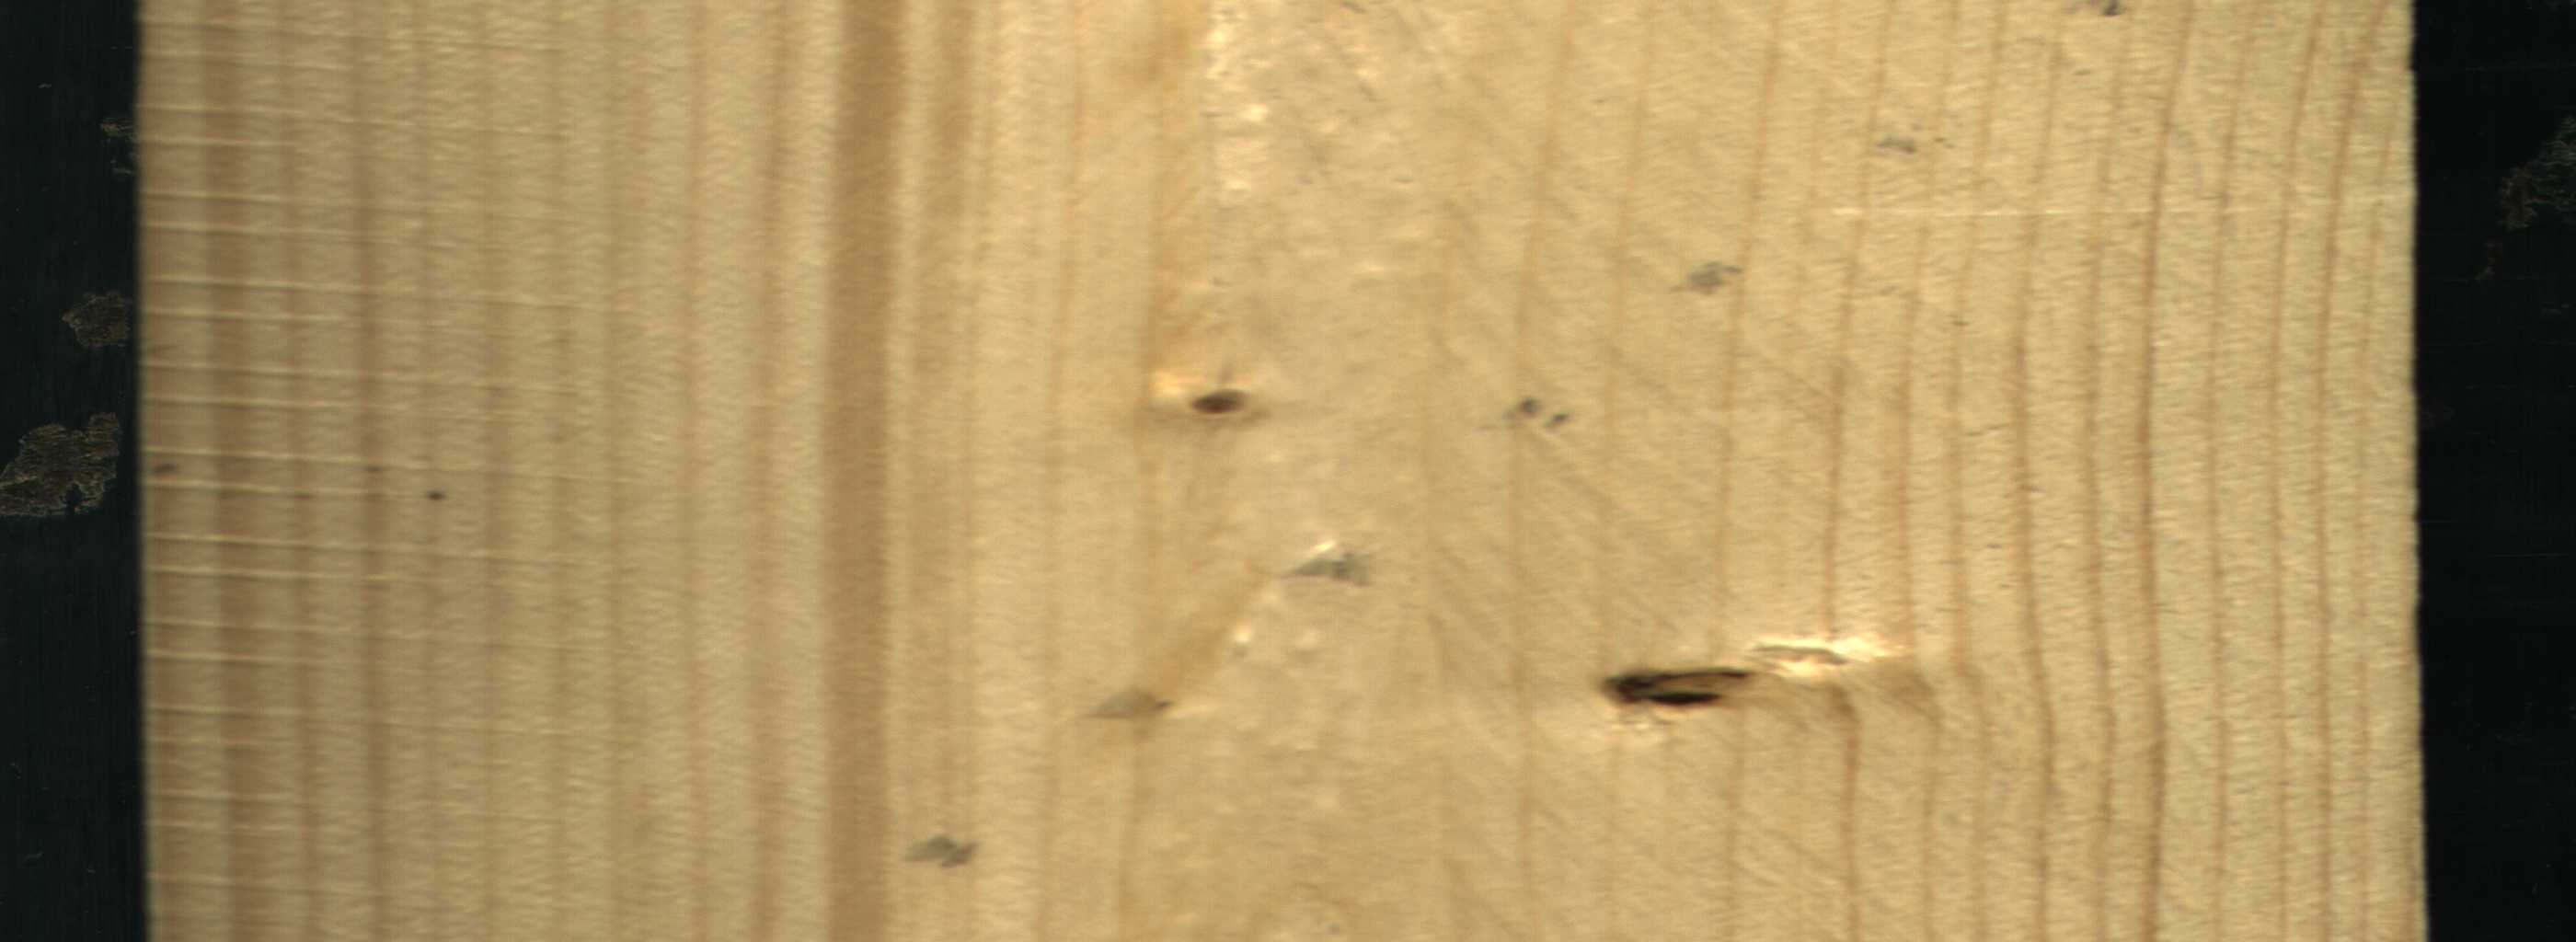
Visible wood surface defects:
Dead_Knot
Live_Knot